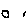
Label: car